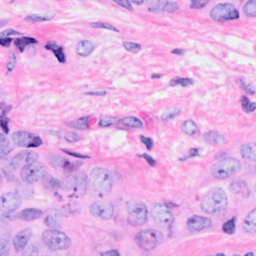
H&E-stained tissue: Breast